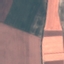
Land use / land cover: AnnualCrop